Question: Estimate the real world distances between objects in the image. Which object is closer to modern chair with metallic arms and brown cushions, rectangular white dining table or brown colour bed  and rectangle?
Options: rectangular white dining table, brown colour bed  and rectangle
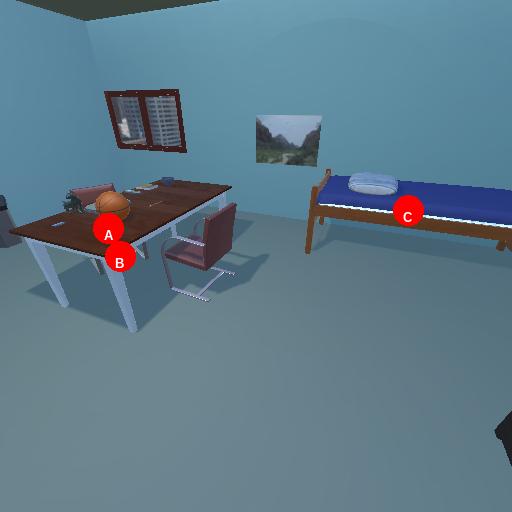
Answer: rectangular white dining table